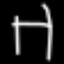
Label: chair